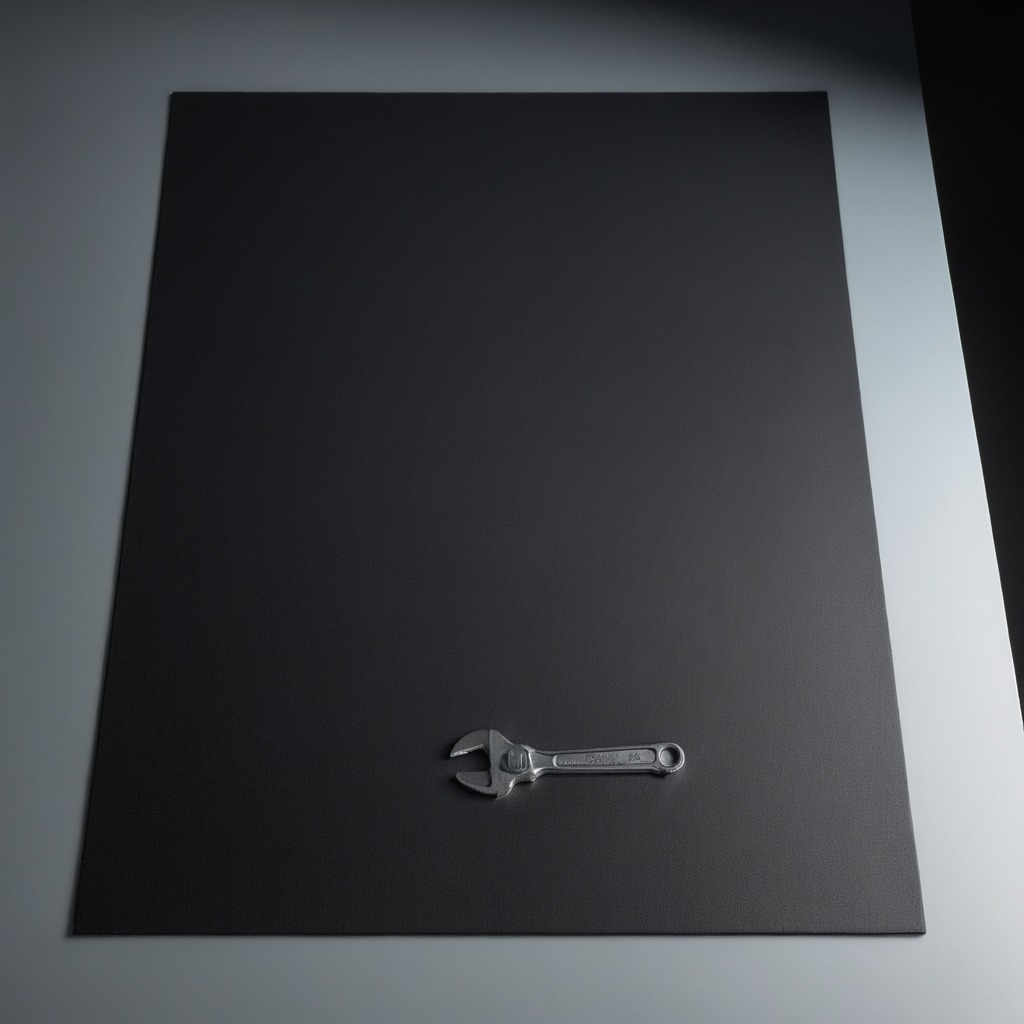
An wrench lies on a clean granite tabletop covered with a black rubber mat inside a workshop under bright overhead lighting crisp shadows high clarity worn but beneath the mat